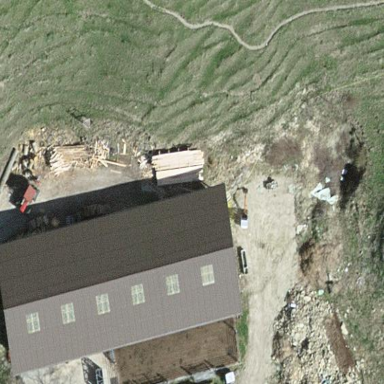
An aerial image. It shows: Stable.